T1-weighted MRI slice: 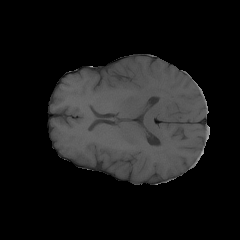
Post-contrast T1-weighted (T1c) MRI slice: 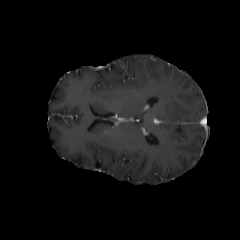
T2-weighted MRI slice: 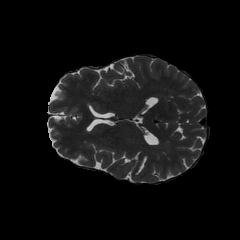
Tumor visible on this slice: no